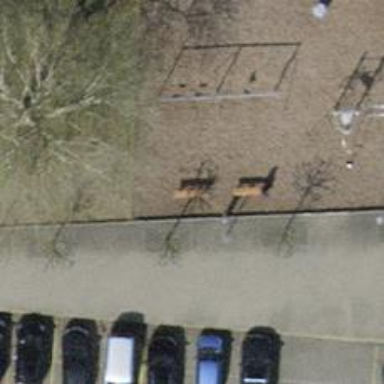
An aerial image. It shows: Brown bench in the vicinity.